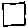
Label: square